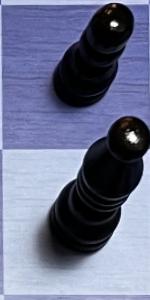
Label: Bishop_Black